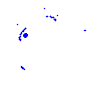
Particle: electron